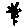
Label: flower